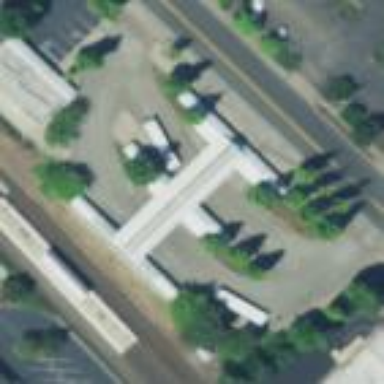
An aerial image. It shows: Bus station which is also public transport station.